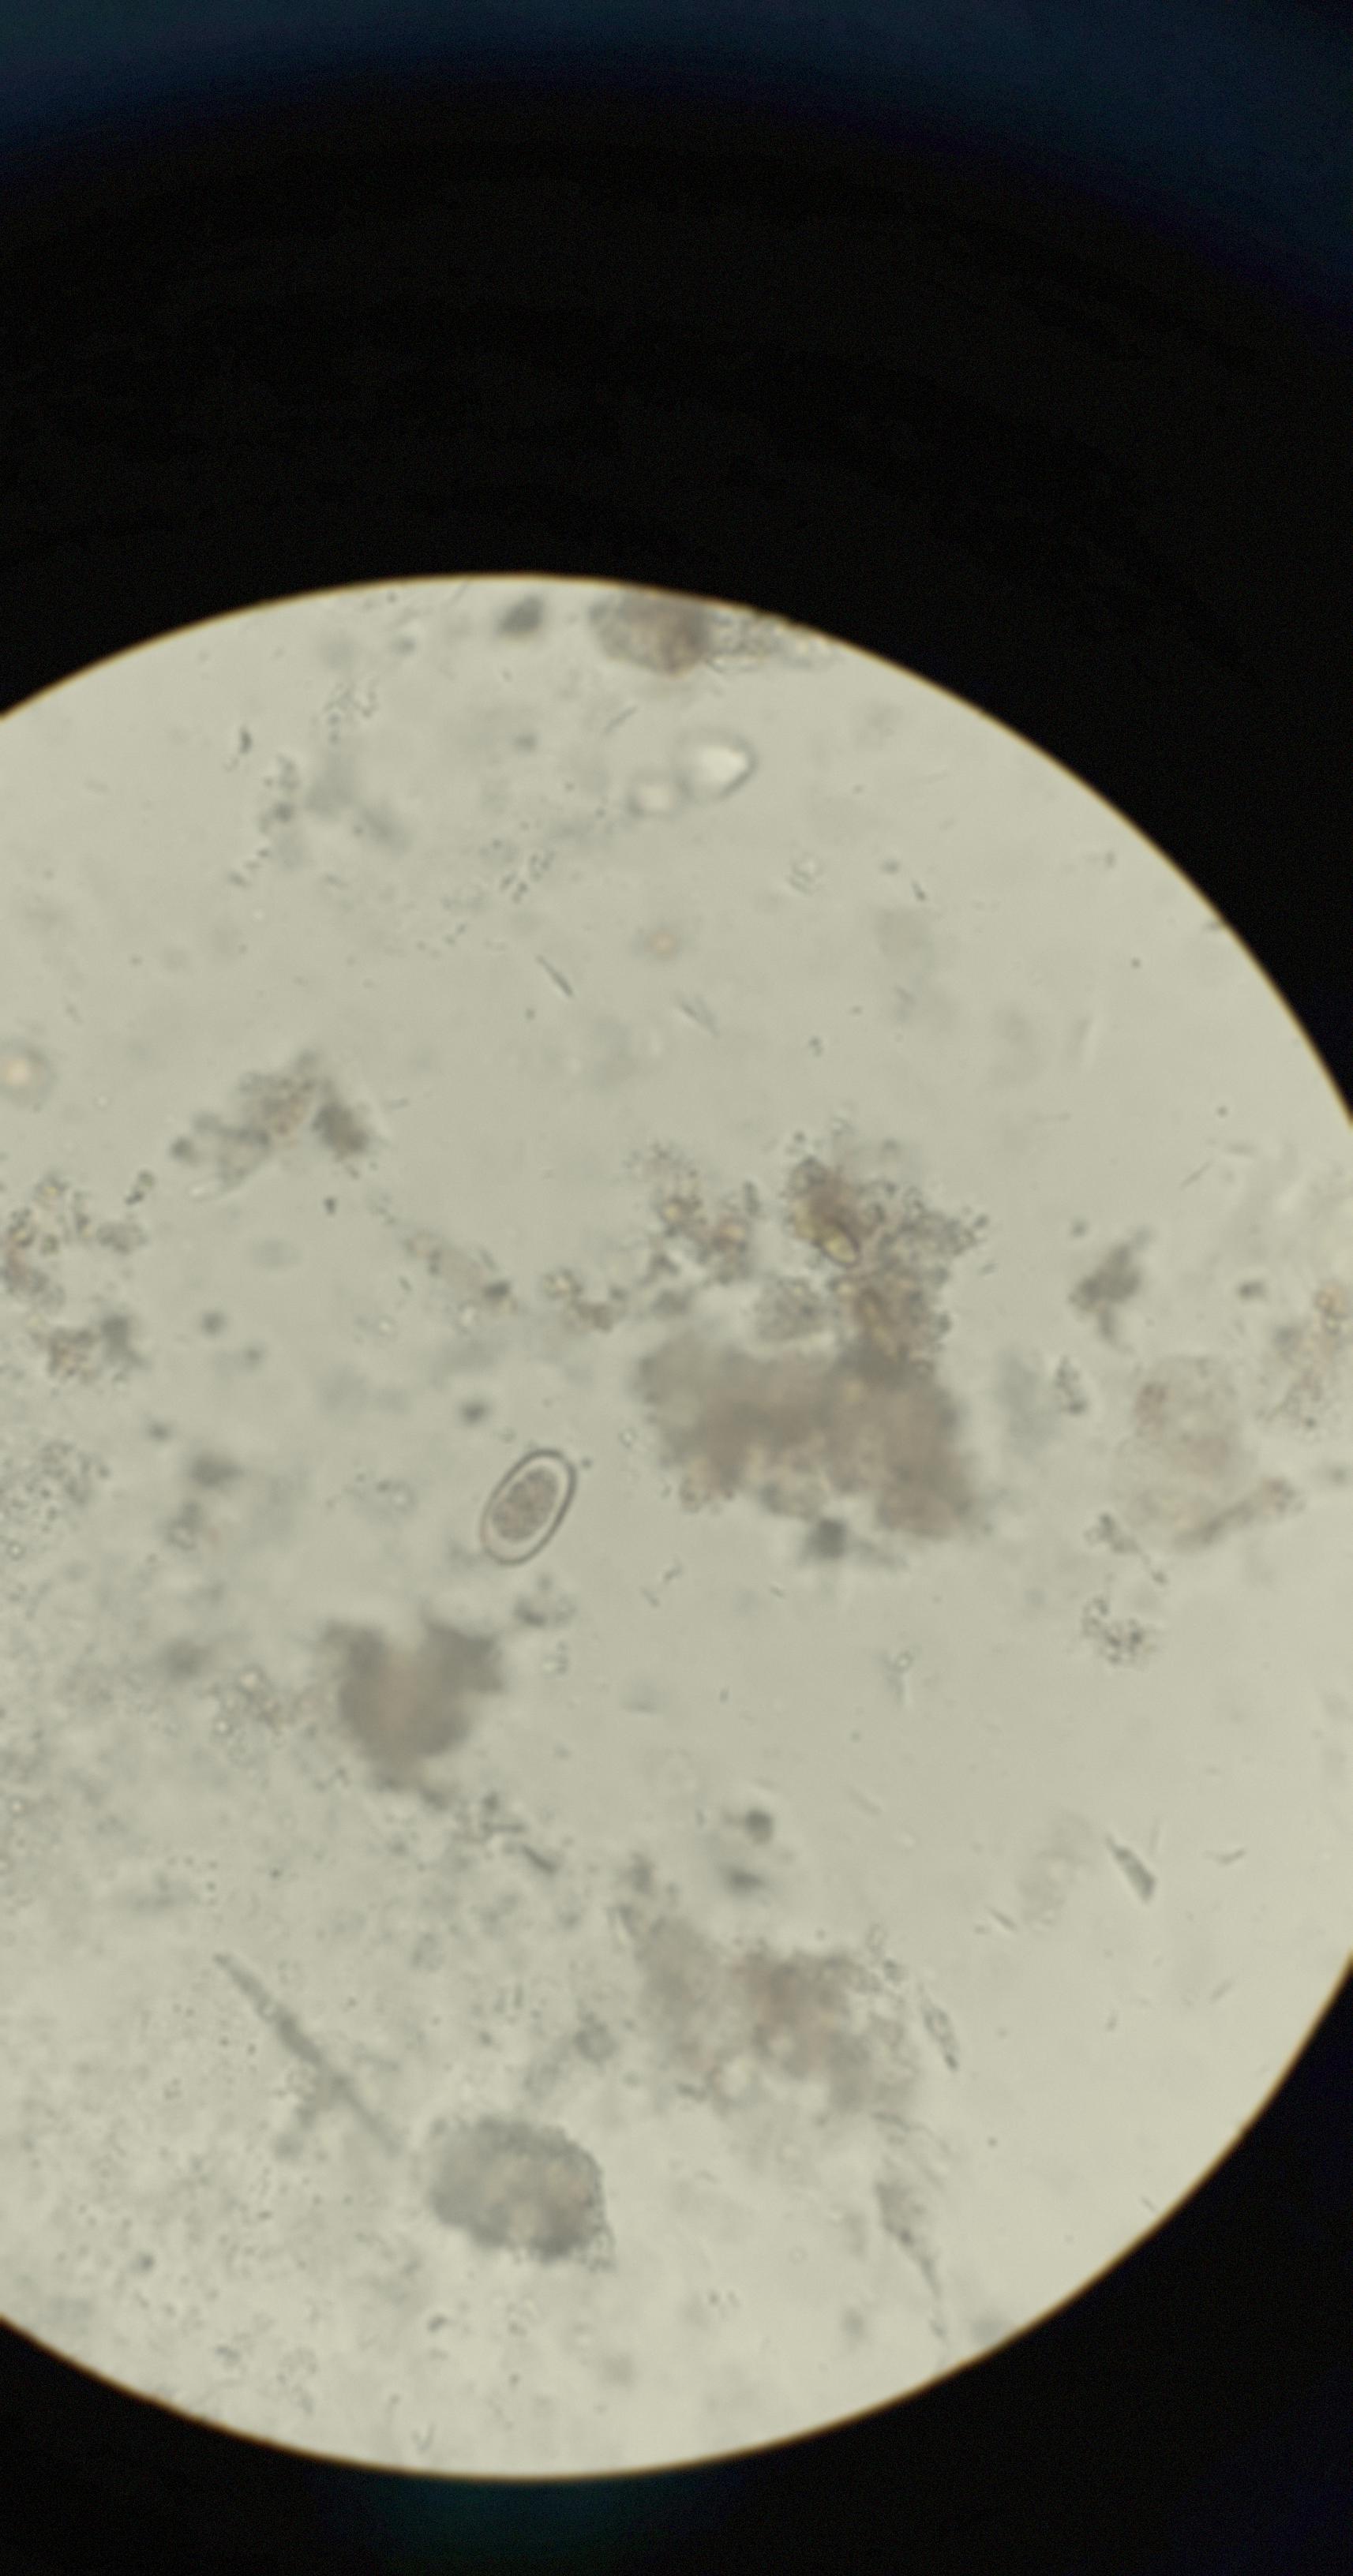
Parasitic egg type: Capillaria philippinensis